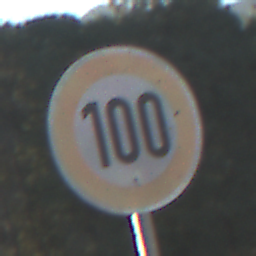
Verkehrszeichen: Geschwindigkeit100
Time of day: SunriseSunset
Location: Outdoor (Nature)
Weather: Clear
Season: NotSpecified
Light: Natural